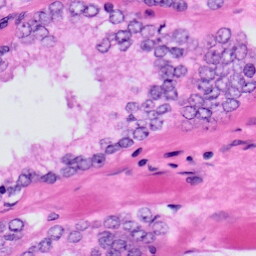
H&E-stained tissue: Prostate